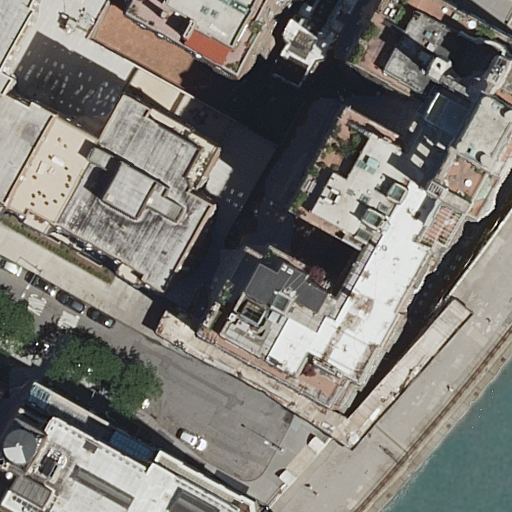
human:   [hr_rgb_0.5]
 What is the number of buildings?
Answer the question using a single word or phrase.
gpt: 6

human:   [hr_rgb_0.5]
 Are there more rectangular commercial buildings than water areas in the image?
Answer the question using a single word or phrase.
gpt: no

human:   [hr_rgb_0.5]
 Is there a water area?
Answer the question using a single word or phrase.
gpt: yes

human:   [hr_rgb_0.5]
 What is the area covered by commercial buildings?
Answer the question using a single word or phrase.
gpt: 0m2

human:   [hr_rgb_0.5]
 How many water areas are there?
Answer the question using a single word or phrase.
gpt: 1

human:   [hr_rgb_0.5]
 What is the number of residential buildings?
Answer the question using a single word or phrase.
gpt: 6

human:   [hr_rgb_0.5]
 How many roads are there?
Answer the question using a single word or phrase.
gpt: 6

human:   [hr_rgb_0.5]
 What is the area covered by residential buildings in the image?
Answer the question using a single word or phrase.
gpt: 5542m2

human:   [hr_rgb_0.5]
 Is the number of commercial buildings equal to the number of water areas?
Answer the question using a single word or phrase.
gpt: no

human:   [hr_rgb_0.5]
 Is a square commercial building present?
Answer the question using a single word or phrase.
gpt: no

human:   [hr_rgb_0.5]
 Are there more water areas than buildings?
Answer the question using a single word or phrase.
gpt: no

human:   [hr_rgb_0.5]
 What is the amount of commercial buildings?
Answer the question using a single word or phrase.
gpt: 0

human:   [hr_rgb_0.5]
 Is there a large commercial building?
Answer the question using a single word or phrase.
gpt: no

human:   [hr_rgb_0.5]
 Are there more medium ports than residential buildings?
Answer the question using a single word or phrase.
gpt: no

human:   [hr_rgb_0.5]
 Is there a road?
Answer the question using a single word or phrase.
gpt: yes

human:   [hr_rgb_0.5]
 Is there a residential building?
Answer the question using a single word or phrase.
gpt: yes

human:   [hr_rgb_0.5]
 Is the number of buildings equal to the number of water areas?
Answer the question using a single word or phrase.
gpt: no

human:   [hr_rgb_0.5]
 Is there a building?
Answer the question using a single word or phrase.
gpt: yes

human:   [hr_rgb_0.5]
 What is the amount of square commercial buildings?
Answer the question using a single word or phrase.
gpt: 0

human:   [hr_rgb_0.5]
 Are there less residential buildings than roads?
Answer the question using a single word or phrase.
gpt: no

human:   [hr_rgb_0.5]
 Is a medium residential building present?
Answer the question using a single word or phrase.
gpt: yes

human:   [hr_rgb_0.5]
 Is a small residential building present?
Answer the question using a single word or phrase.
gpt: yes

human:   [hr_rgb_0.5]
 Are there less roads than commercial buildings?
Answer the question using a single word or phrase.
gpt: no

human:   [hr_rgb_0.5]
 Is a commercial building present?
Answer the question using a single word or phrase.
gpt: no

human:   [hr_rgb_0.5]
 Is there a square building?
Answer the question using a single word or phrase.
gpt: no

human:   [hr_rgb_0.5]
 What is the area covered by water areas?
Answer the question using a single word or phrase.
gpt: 403m2

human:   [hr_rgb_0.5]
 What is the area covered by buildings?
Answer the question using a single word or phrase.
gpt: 5542m2

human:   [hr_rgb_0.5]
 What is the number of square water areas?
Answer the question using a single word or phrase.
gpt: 0

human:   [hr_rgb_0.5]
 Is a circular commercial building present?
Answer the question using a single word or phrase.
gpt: no

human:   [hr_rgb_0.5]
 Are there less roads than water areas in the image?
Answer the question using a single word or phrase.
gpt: no

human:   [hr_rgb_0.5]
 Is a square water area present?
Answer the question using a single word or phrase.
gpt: no

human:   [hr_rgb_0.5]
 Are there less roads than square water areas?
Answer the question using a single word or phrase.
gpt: no

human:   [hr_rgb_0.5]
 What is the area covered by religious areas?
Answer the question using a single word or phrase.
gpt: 0m2

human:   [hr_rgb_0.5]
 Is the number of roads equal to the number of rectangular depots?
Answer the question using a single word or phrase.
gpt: no

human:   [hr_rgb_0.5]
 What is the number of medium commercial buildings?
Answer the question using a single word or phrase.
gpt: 0

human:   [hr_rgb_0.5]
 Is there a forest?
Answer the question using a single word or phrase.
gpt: no

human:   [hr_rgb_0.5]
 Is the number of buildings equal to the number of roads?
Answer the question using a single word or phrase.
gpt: yes

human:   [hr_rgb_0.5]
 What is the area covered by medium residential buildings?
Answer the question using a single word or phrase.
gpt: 421m2

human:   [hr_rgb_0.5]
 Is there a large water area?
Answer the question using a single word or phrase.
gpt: no

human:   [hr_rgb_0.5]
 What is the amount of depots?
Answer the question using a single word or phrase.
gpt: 0

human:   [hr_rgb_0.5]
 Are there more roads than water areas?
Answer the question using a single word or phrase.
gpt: yes

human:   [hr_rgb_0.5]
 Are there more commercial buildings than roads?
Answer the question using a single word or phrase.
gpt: no

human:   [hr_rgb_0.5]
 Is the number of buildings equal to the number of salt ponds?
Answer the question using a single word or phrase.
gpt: no

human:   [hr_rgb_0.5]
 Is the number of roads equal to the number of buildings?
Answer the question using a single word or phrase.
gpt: yes

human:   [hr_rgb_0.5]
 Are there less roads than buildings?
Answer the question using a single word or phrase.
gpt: no

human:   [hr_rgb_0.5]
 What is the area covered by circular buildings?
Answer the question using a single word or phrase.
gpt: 0m2

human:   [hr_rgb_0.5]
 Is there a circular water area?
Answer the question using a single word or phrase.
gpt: no

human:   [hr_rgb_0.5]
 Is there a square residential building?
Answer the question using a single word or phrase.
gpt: no

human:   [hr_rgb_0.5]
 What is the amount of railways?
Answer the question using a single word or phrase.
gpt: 0

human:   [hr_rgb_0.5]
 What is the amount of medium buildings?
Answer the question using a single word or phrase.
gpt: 2

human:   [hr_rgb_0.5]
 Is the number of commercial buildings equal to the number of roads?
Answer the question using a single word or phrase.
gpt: no

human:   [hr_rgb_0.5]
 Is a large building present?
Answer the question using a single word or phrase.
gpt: yes

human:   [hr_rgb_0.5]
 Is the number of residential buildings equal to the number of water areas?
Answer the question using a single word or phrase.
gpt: no

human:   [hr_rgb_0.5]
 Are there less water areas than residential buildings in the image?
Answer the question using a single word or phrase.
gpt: yes

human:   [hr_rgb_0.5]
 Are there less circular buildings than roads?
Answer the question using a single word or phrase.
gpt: yes

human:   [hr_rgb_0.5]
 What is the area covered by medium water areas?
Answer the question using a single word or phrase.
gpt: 403m2

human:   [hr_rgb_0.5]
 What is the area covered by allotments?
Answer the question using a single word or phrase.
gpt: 0m2

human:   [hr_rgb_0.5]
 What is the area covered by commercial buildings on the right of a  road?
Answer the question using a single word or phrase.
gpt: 0m2

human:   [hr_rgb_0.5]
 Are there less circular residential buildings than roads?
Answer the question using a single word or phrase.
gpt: yes

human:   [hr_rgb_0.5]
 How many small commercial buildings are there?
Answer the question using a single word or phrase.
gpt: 0

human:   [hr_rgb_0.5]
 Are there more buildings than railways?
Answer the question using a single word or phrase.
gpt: yes

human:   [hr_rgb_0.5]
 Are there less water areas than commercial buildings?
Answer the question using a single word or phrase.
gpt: no

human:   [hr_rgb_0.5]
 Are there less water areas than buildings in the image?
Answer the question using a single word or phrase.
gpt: yes

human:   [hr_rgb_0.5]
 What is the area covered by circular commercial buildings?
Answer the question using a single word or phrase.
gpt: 0m2